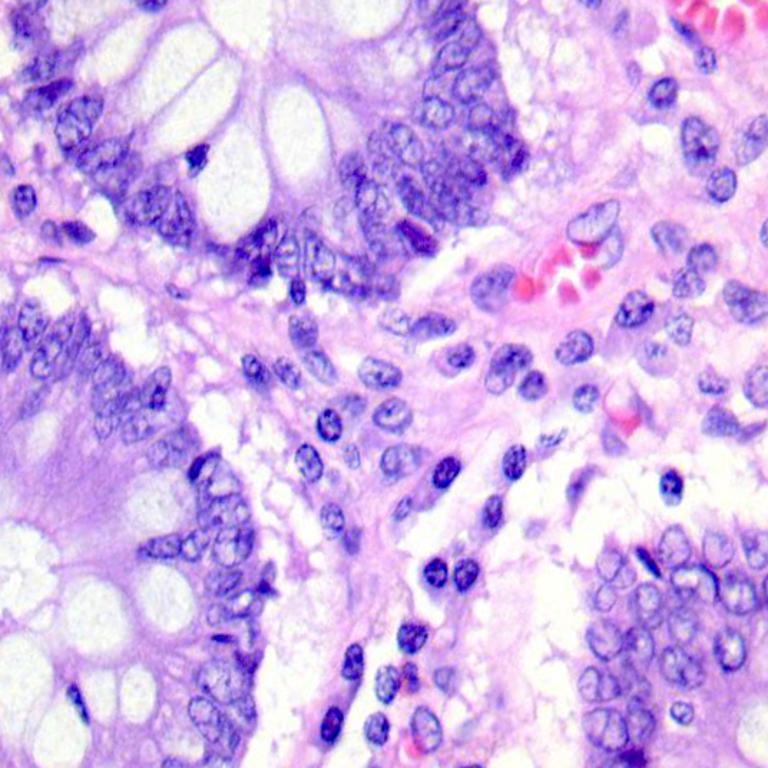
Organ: colon
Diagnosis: benign